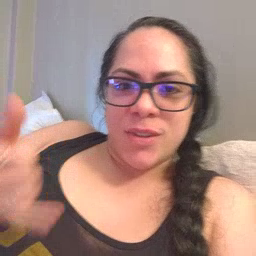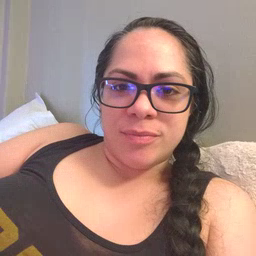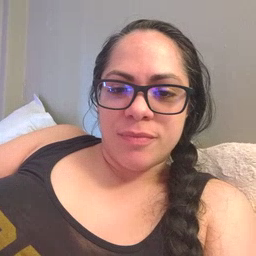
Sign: now